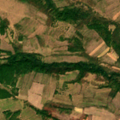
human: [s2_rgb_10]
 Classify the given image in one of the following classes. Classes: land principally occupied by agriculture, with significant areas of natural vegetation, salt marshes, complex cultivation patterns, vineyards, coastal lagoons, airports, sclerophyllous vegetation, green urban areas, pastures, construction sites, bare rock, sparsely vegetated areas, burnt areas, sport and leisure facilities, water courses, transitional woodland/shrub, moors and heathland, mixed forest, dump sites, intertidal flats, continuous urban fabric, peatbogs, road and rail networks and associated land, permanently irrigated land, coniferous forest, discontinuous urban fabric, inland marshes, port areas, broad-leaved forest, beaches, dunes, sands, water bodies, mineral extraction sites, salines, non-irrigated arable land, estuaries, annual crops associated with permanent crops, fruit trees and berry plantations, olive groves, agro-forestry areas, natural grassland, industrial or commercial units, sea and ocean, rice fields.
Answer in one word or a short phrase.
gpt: pastures, complex cultivation patterns, land principally occupied by agriculture, with significant areas of natural vegetation, broad-leaved forest, transitional woodland/shrub